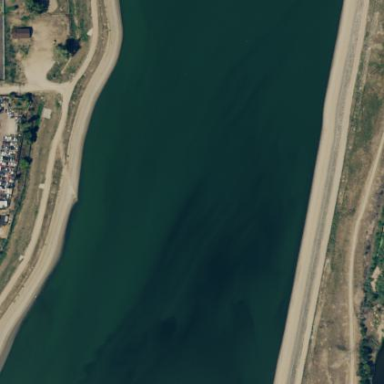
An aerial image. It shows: Reservoir of natural water.